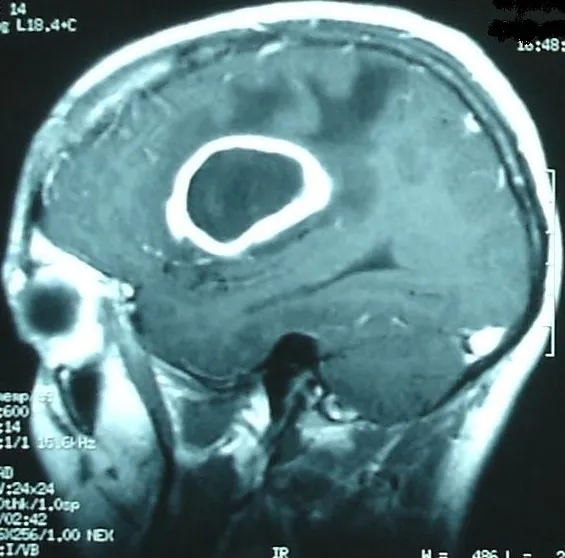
A sagittal T1-weighted MRI image with Gadolinium contrast illustrating the lesion with peripheral enhancement surrounded by edema.
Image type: radiology (mri)